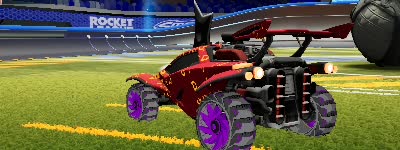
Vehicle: octane